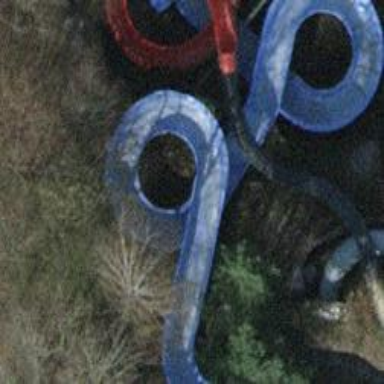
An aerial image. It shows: Water slide attraction.